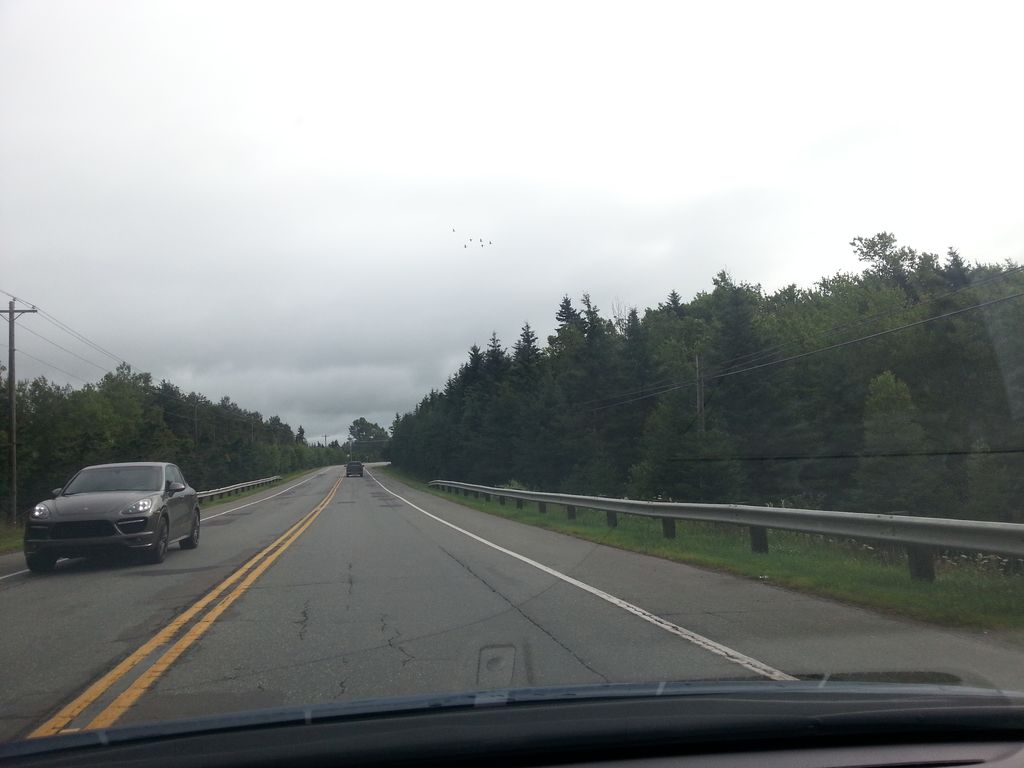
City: charlottetown